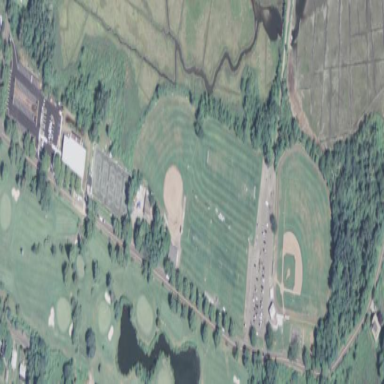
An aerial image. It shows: Recreation ground.